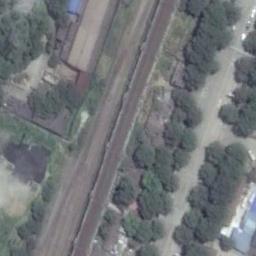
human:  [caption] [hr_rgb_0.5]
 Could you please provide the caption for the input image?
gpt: These railways are between some trees and houses .

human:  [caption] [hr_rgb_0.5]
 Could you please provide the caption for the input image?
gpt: There are many trees beside the railway .

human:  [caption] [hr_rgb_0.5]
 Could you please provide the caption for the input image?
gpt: There are many trees in the middle of the two railways .

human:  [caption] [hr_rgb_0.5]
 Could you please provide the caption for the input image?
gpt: The railway is next to some trees .

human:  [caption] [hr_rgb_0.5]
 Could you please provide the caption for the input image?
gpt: There are some green trees and buildings beside the railway .